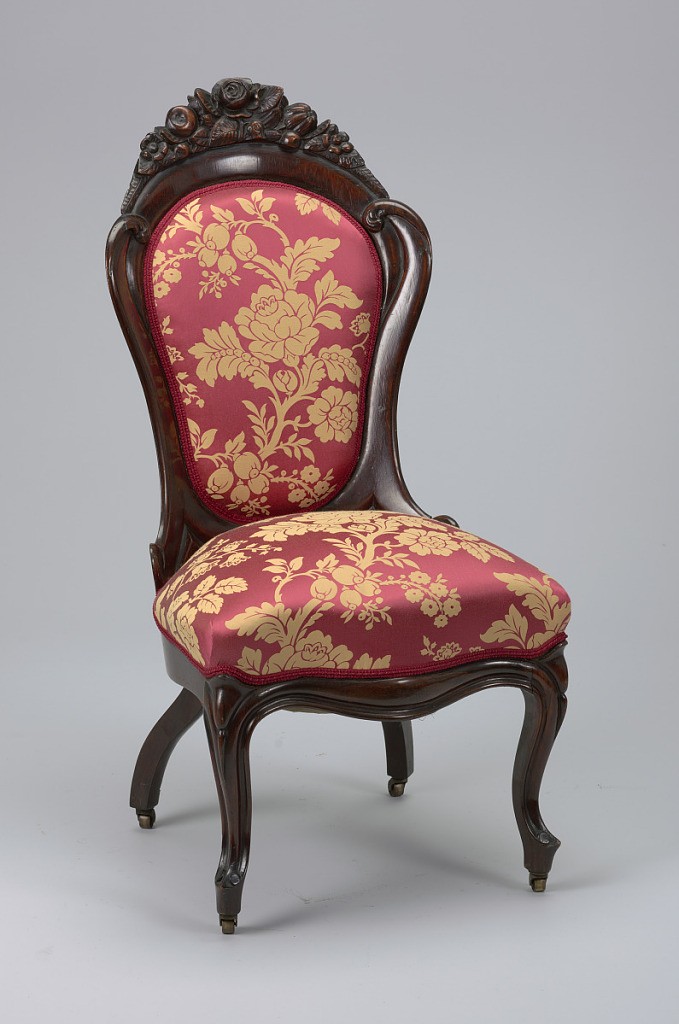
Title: Rosalie
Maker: John Henry Belter, American, b. Germany, 1804 – 1863
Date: ca. 1850
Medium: Laminated rosewood, hardwood, cotton upholstery, metal
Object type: chair
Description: Upholstered, laminated rosewood back in kshape of inverted pear, topped by carved flowers-and-fruit garland; elongated S-scroll on each side of back.  Upholstered spring seat on rosewood frame with serpentine front, cabriole forelegs with slipper seat, scrolled at each side, on tapered supports; reverse-curve rear legs; casters.